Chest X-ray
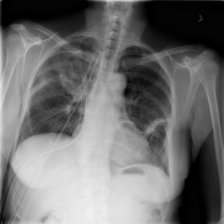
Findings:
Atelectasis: positive
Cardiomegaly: negative
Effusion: negative
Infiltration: negative
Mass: negative
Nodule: negative
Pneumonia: negative
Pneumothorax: negative
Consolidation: negative
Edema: negative
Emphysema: negative
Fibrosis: negative
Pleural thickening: negative
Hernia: negative